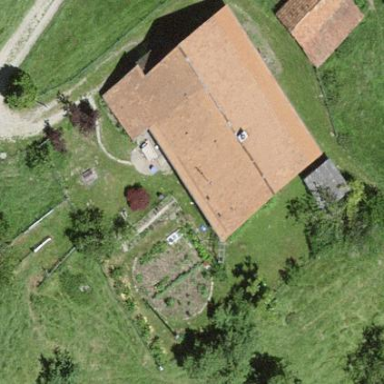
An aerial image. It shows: Farm building.